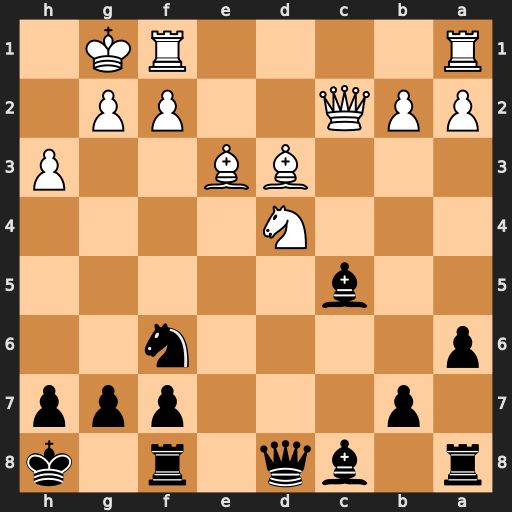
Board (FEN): r1bq1r1k/1p3ppp/p4n2/2b5/3N4/3BB2P/PPQ2PP1/R4RK1
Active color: b
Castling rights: -
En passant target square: -
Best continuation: Bxd4 Bxd4 Qxd4